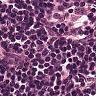
Metastatic tissue present: no